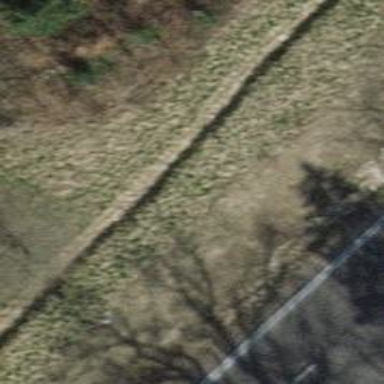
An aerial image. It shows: Ditch in the surroundings.